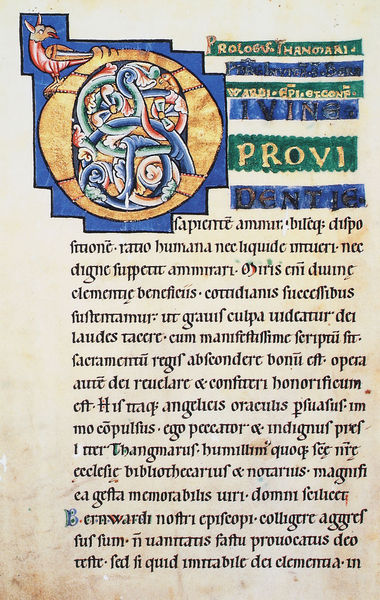
Titel: Vita Bernwardi
Standort: Herstellungsort: Hildesheim (EU - D - Nds)
Institution: Hannover, Niedersächsisches Hauptstaatsarchiv
Schlagwörter: adler, blau, feder, vogel, grün, schwarz, rot, alt, bibel, gold, schrift, linien, rand, tusche, text, initiale, schlange, mittelalter, zeilen, drache, handschrift, latein, bleu, prächtig, initial, buchmalerei, piktogramm, majuskel, buchkunst, satzspiegel, o, unziale, bernward, codes